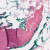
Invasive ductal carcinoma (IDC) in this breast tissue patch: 0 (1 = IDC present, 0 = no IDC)